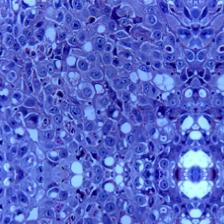
Diagnosis: OSCC